Question: Further to <URL> I implemented floating divs in my JSP. It works properly in firefox but not in IE
This is how I placed the div
'''
<div id="div2">
<font class='passageNumber'>Passage II</font>
<font class='passageText'>
<center>
<font class='title'>What does Millie
hope for?
</font>
</center>
<br />
TEST PASSAGE
</font>
</div>
'''
The CSS i used is
'''
#div2, #div3 {
overflow: auto;
float: left;
height: 450px;
}
#div2{
display:inline-block;
width: 50%;
}
#div3 {
display:inline-block;
width: 50%;
}
'''
U can see the allignment in the attached image
Whereas the same works fine in firefox.
but in IE the "passage II" text comes down and if the passage is big, double scroll bar is appearning. Please help
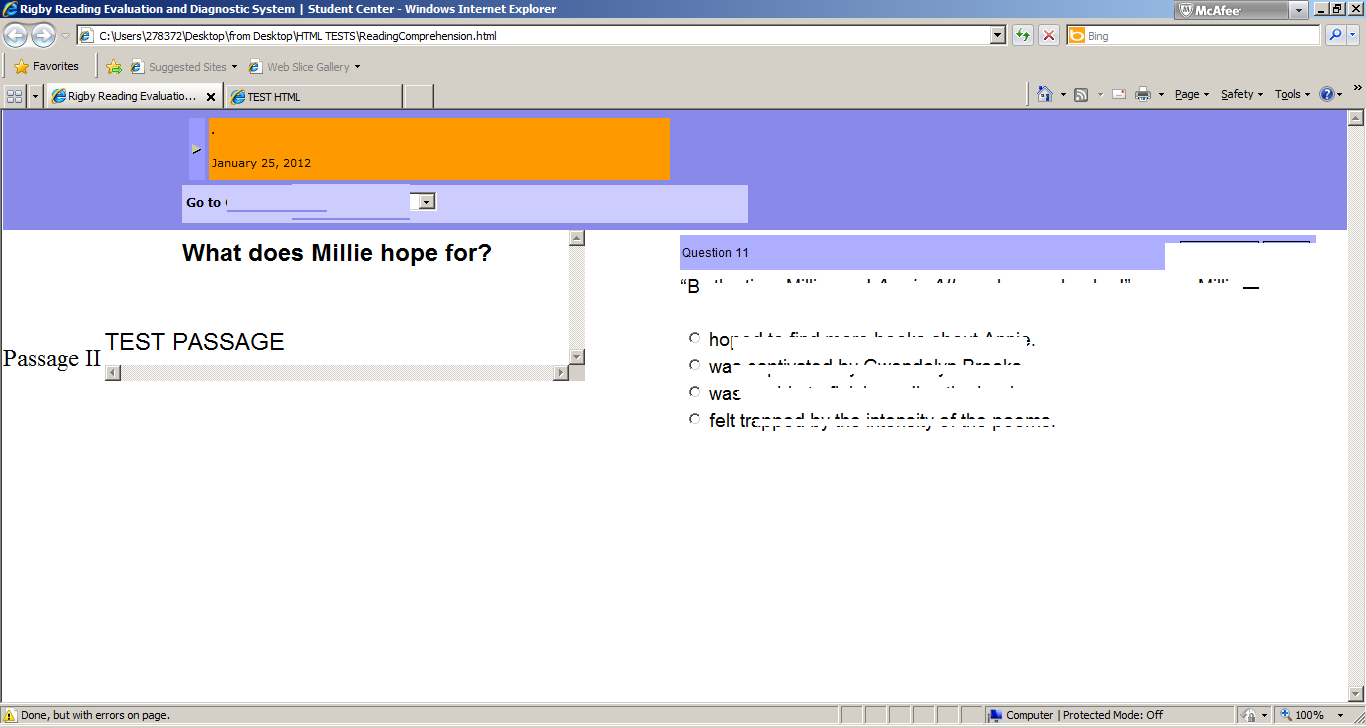
Answer: Not to do the work for you, but I'd suggest using HTML which has a better connection with current standards and trends to provide a more solid and stable solution.
I'd first construct the 'div' which would contain everything that you'd float, then add the elements into that, using appropriate mark-up for those elements:
'''
<div id="div2">
<div class='heading'>Passage II</div>
<div class='passageText'>
<div class='title'>What does Millie hope for?</div>
<p>TEST PASSAGE</p>
</div>
</div>
'''
...and for your CSS I might try:
'''
.div2
{
float: left;
width: 400px;
height: 300px;
}
.heading
{
font-size: larger;
font-weight: bold;
}
.passageText
{
font-family: Arial, sans-serif;
}
.title
{
text-align: center;
}
'''
Just keep it neat, relevant and well constructed, and you should dodge these annoyances quite successfully - most of the time! Hope this helps...
If you have no control over the HTML, and that's the way it's just formatted, I might also try adding the 'display: block;' attribute / value to the style sheet to make it behave more like a 'div' element. In general, with the code you provided, block-level displaying of those elements wouldn't ruin the structure at all:
'''
font
{
display: block;
}
'''
I would try and see if I could maybe neaten up that HTML though!